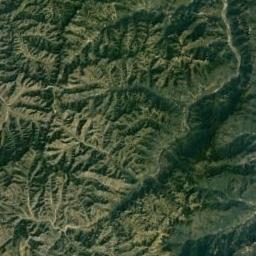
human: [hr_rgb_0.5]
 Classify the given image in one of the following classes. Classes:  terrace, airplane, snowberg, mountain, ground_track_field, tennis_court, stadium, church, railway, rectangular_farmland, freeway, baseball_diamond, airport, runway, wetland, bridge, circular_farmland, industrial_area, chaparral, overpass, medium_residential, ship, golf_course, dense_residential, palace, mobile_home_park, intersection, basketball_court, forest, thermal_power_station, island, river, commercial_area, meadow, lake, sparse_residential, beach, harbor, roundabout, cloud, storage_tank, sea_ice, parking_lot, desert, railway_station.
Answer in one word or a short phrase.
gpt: mountain